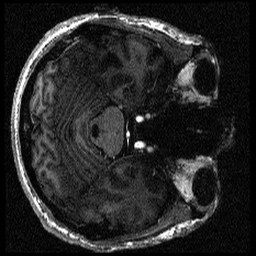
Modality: T1w
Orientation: axial
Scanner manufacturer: siemens
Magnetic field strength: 6.98 T
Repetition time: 2.5 s
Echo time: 0.00306 s